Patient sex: M
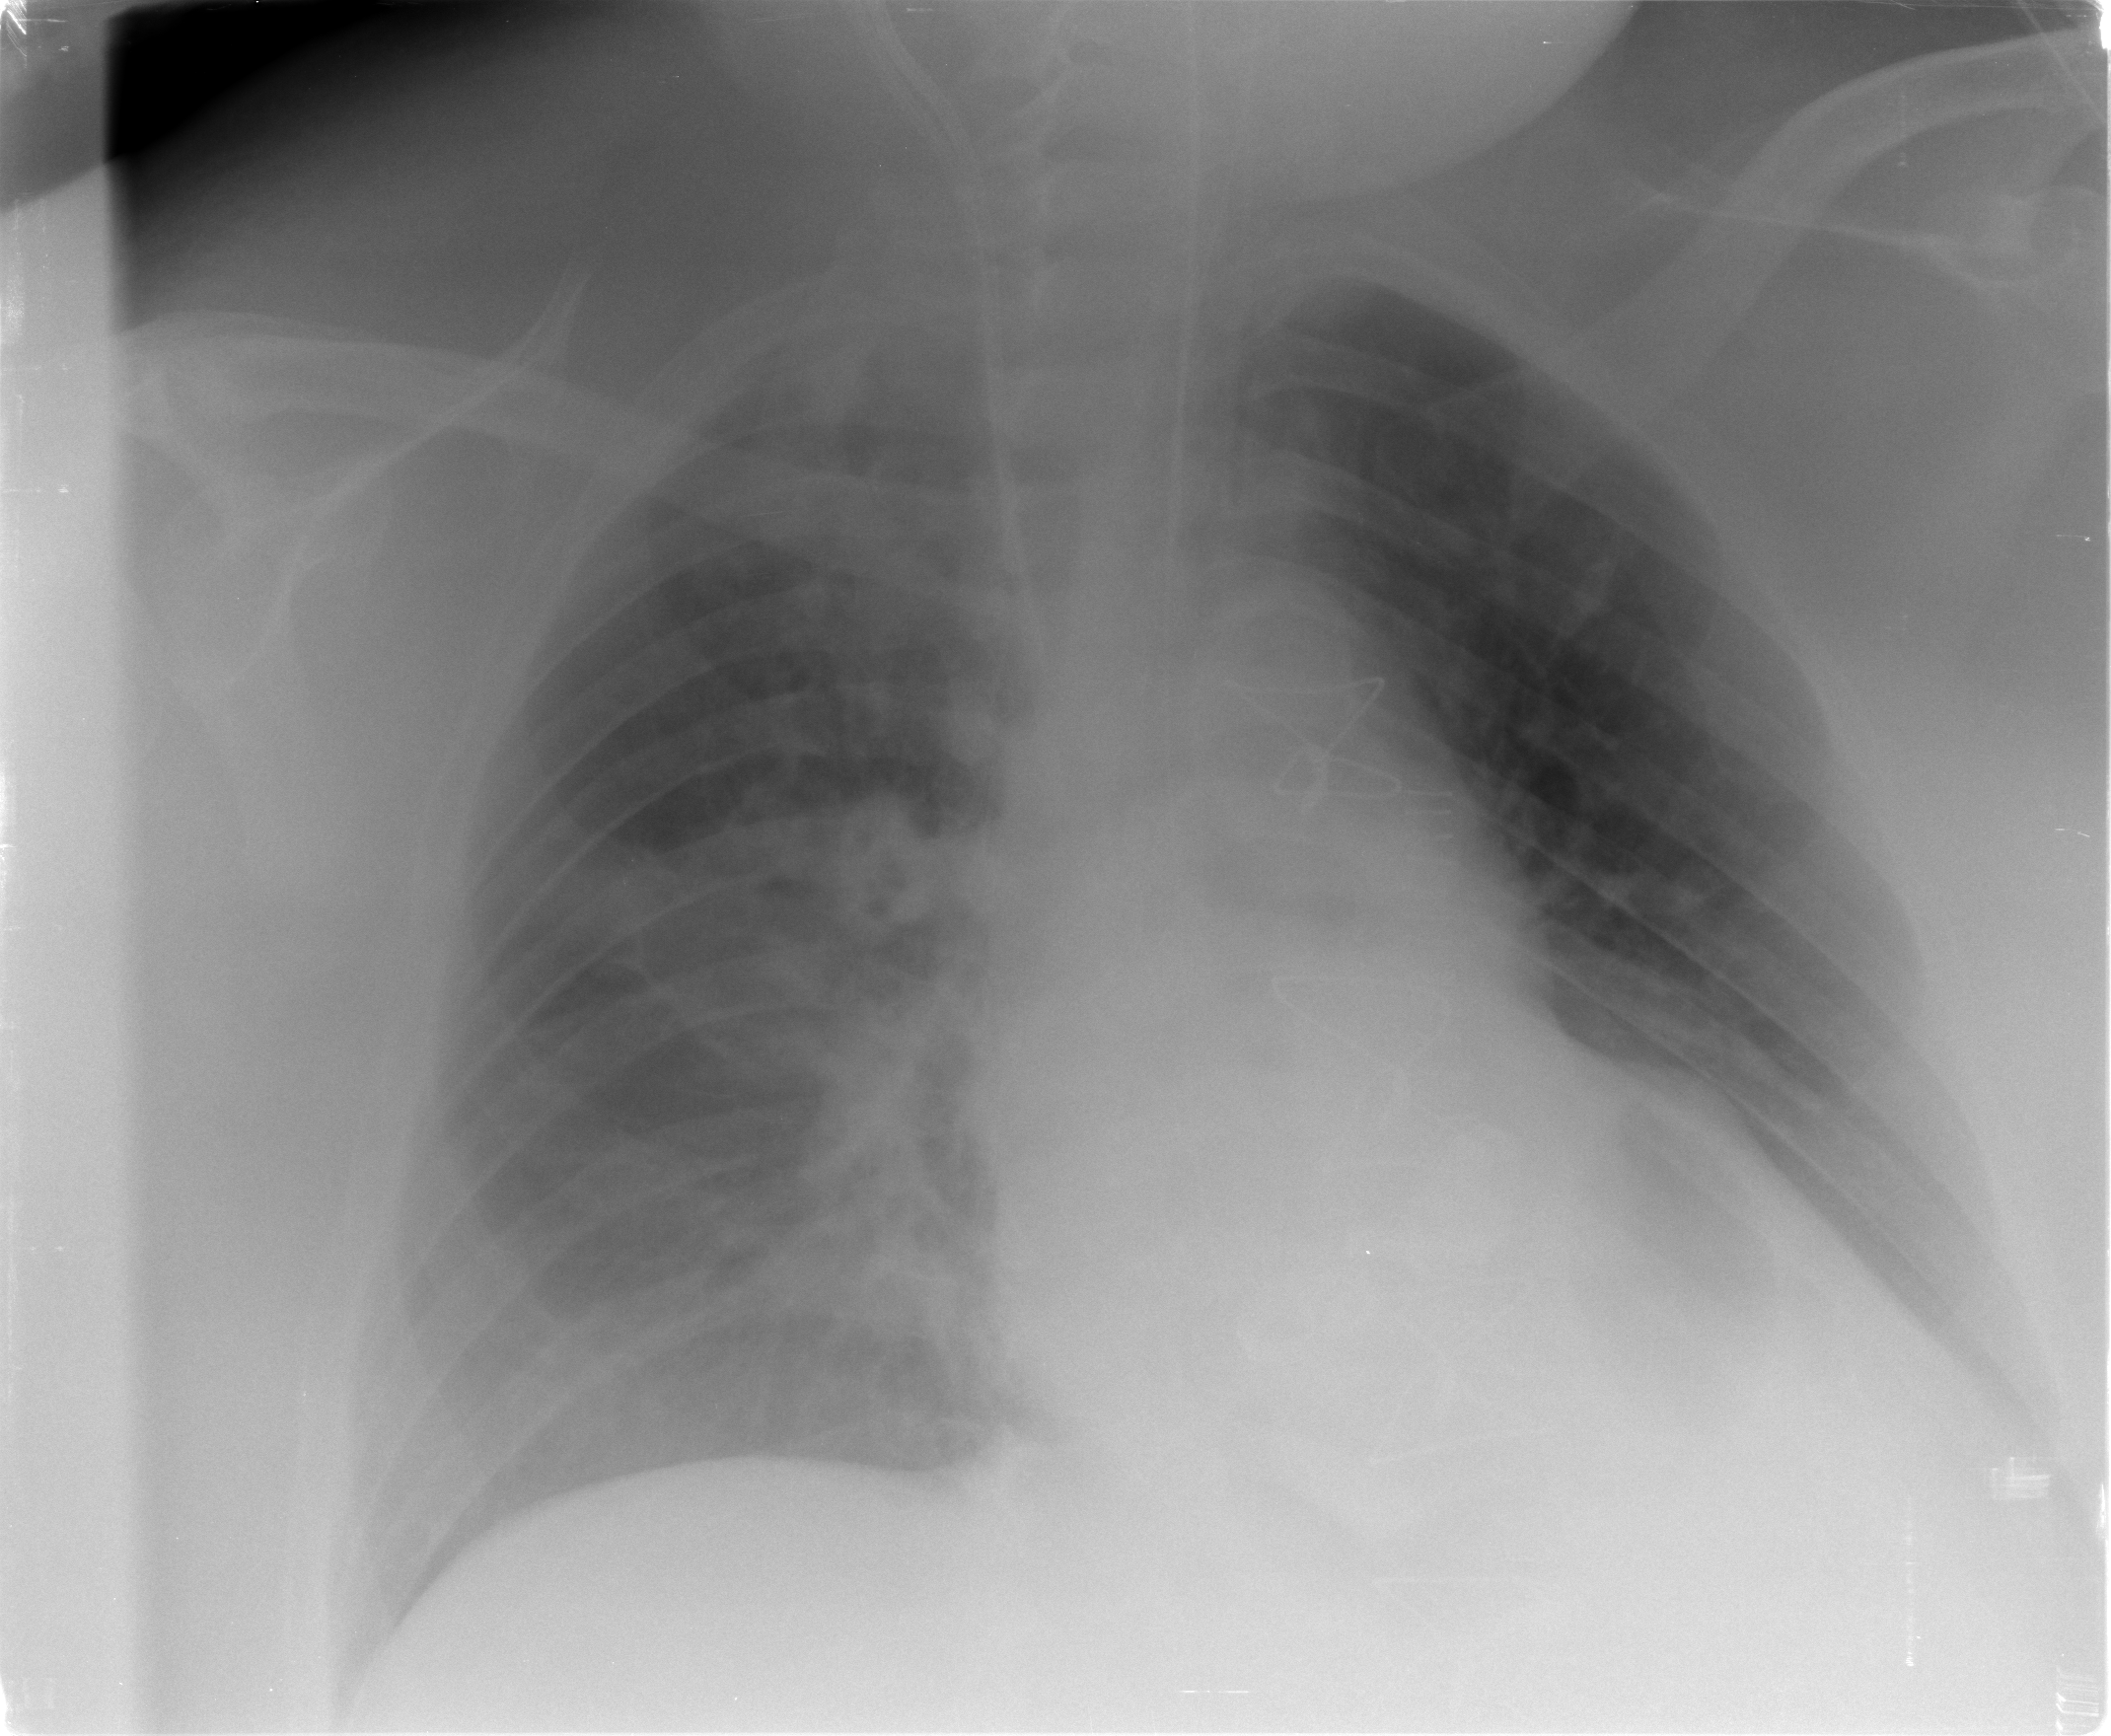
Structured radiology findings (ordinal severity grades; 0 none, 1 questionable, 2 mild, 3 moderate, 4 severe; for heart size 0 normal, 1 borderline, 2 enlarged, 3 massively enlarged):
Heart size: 0
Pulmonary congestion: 1
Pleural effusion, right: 2
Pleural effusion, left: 2
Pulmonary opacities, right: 2
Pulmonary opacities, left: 0
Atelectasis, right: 2
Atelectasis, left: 1